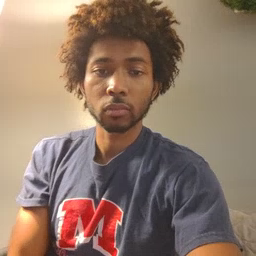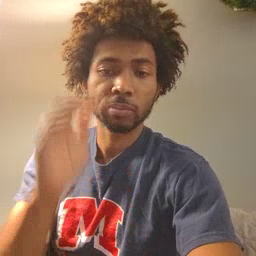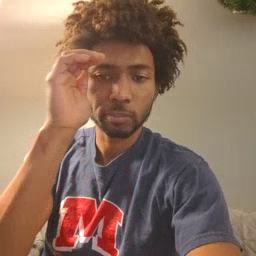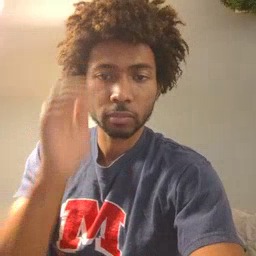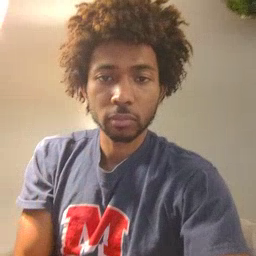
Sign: listen